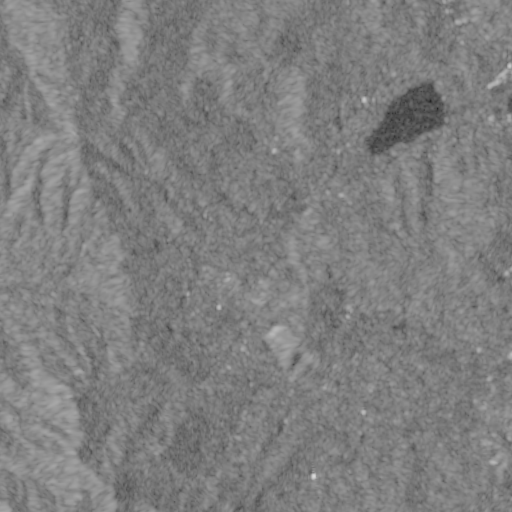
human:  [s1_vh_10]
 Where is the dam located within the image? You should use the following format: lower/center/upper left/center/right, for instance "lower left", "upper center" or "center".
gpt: The dam is located in the upper right of the image.
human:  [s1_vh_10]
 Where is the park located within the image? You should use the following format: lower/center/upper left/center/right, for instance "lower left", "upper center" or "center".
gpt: The park is located in the upper right of the image.
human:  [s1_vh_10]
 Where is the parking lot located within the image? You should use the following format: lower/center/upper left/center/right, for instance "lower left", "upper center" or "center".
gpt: The parking lot is located in the upper right of the image.
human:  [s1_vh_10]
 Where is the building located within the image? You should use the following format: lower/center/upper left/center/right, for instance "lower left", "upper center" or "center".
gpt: There is no building in the image.

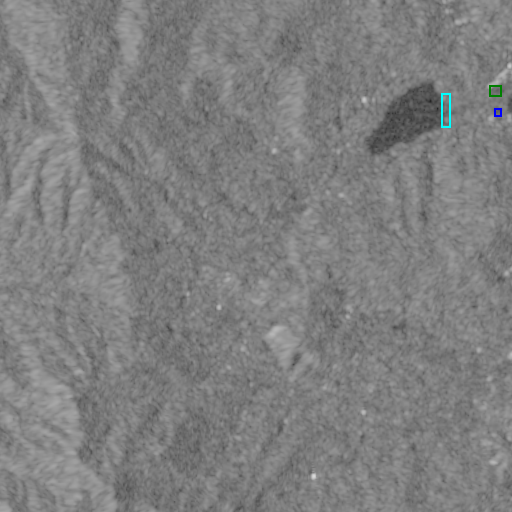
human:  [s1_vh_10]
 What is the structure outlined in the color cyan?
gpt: The structure outlined in cyan is a dam.
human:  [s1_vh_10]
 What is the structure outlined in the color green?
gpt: The structure outlined in green is a park.
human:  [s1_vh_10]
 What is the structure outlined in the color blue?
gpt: The structure outlined in blue is a parking lot.
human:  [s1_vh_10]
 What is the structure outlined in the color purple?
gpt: There is no purple outline.